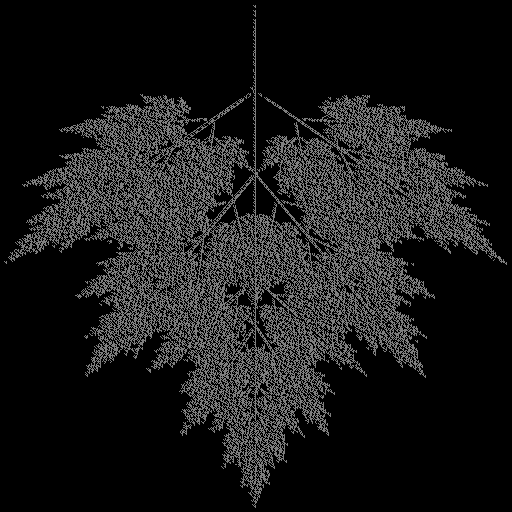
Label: tree